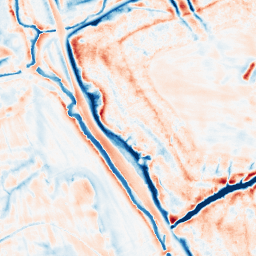
Category: edge_preserving
Decomposition family: bilateral
Decomposition parameters: d: 21
sigma_color: 150
sigma_space: 150
Upsampling method: bspline
Upsampling parameters: scale: 2
Upsampling scale: 2